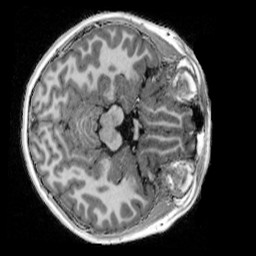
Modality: UNIT1_denoised
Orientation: axial
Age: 12
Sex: female
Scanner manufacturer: siemens
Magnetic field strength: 3 T
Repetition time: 4 s
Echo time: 0.00303 s